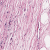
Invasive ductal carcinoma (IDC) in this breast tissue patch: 0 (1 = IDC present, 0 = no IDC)